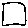
Label: square